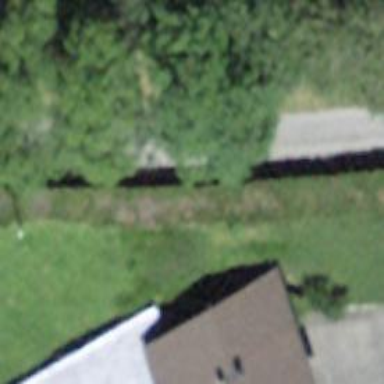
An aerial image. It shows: Hedge barrier.